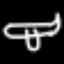
Label: airplane